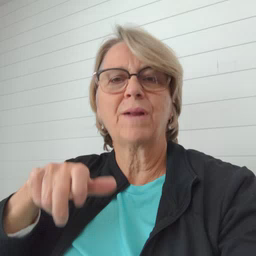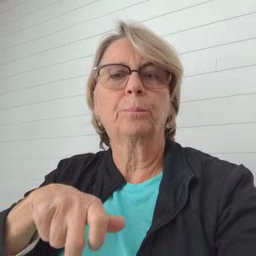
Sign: vacuum